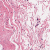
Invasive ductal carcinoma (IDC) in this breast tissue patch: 0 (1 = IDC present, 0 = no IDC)